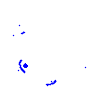
Particle: pion